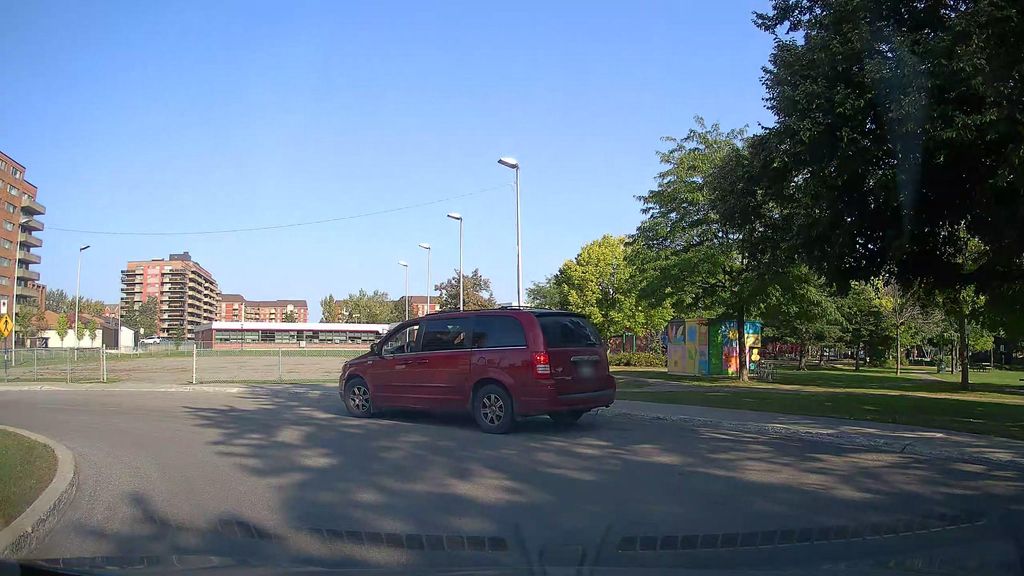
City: montreal